Question: I have many options about displaying views if user taps on row in tableview (3 options).
I start new ViewController like this:
'''
ImageViewNIB *dest = [[ImageViewNIB alloc] init];
[self presentViewController:dest animated:YES completion:nil];
'''
And when it shows up I'd like to close it by clicking button. I shows new view from NIB file.
'''
@interface ImageViewNIB : UIViewController
@property (strong, nonatomic) IBOutlet UIImageView *imageView;
@property (strong, nonatomic) IBOutlet UIBarButtonItem *close;
@end
#import "ImageViewNIB.h"
@interface ImageViewNIB ()
@end
@implementation ImageViewNIB
- (id)initWithNibName:(NSString *)nibNameOrNil bundle:(NSBundle *)nibBundleOrNil
{
self = [super initWithNibName:nibNameOrNil bundle:nibBundleOrNil];
if (self) {
// Custom initialization
}
return self;
}
- (IBAction)backBtnUserClicked:(id)object {
[self.navigationController dismissViewControllerAnimated:YES completion:^{
NSLog(@"KONCZE");
}];
}
@end
'''
And view from nib:

Everything is started and created programmatically also the UINavigationBar and button inside it. Button in NaviationBar is UIBarButtonItem type but I've connect it with IB with method in ".M" class. It does not show NSLOG and the view doesn't close when it is taped. How to make this segue programmatically instead of STORYBOARD?
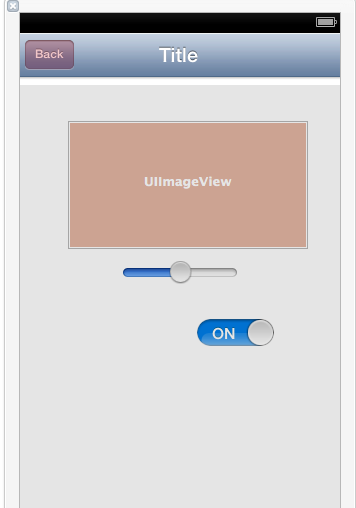
Answer: You don't have an 'UINavigationController'. Therefore you should send the dismiss method to self:
'''
[self dismissViewControllerAnimated:YES completion:^{
NSLog(@"KONCZE");
}];
'''